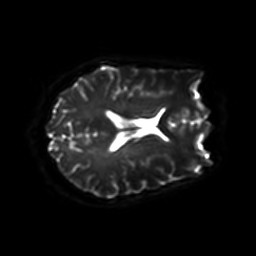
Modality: DWI
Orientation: axial
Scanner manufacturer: philips
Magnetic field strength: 7 T
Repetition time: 9.612 s
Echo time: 0.073 s